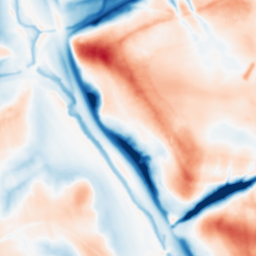
Category: multiscale
Decomposition family: dog_multiscale
Decomposition parameters: sigma_ratio: 2
n_scales: 4
base_sigma: 1
Upsampling method: linear_exact
Upsampling parameters: scale: 2
Upsampling scale: 2